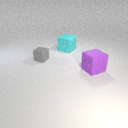
large purple rubber cube in front of small gray rubber cube